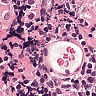
Metastatic tissue present: no